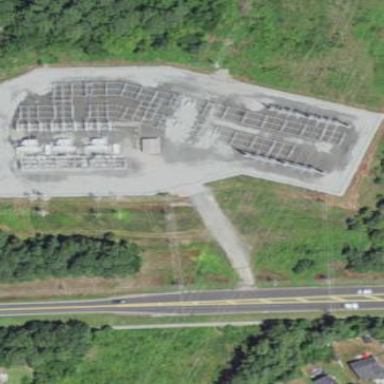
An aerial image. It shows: Distribution substation surrounded by fence.